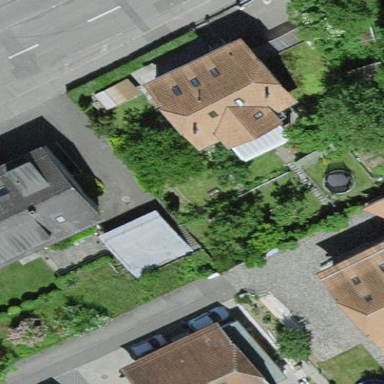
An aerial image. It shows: Residential garden.